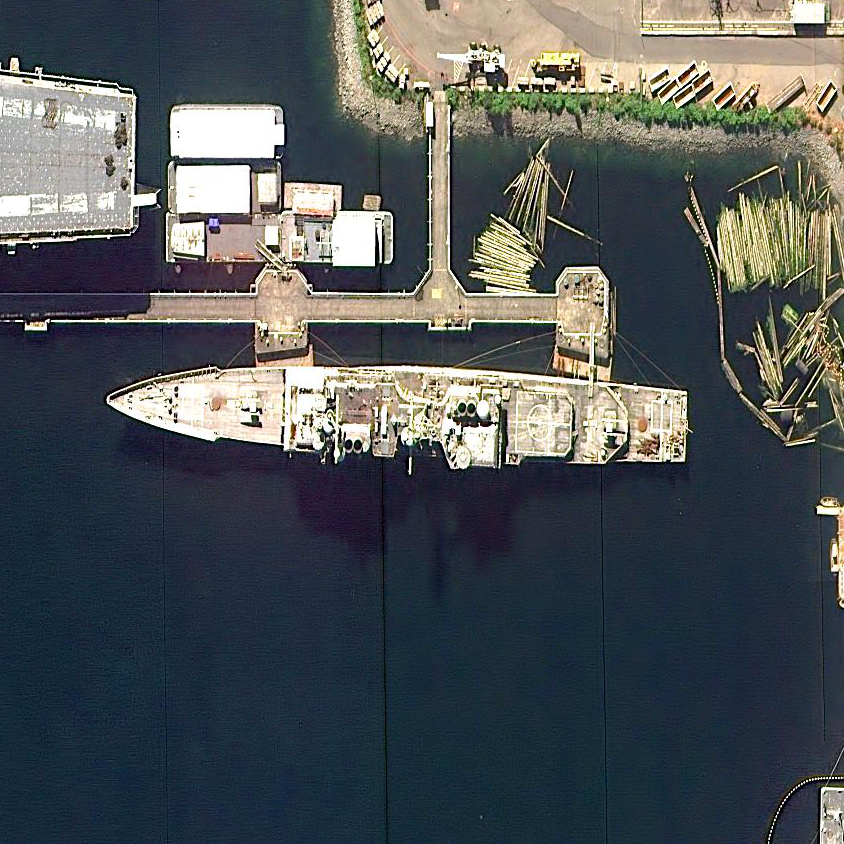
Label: cruiser